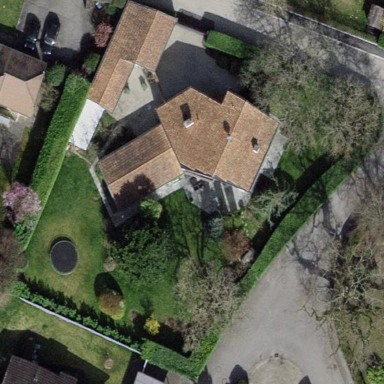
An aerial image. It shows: Garden enclosed by fence.